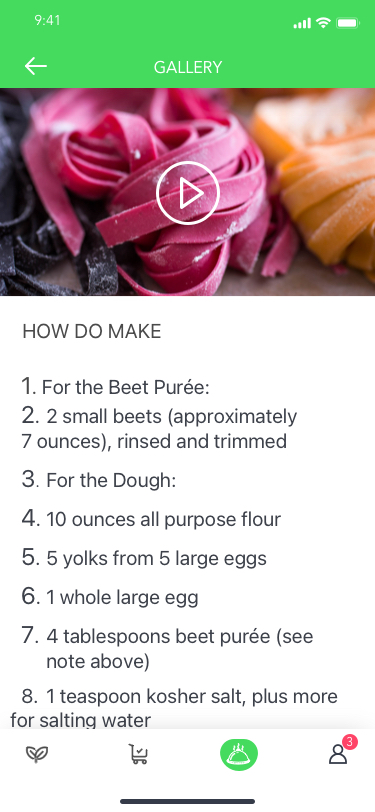
Text in this UI design:
HOW DO MAKE
	1. For the Beet Purée:
	2.	2 small beets (approximately 	7 ounces), rinsed and trimmed
	3.	For the Dough:
	4.	10 ounces all purpose flour
	5.	5 yolks from 5 large eggs
	6.	1 whole large egg
	7.	4 tablespoons beet purée (see 		note above)
	8.	1 teaspoon kosher salt, plus more for salting water
	9.	Take out pita, and turn oven up to 500 F.
	10.	Place pita on a cookie sheet and cover with sauce, cheese, sausage, and veggies, in that order.
	11.	Put back in the oven at 500 F for 5-7 minutes, watching closely. Pizza is done when crust is crispy and cheese is melted.
	12.	Top with parmesan and red pepper. Devour the entire thing!